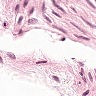
Metastatic tissue present: no